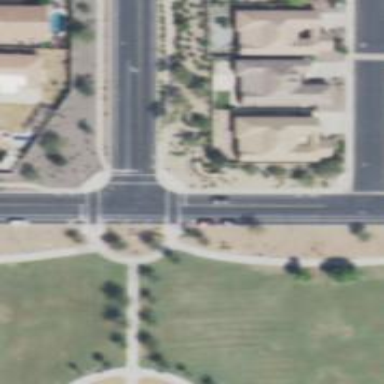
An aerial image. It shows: Marked uncontrolled road crossing.